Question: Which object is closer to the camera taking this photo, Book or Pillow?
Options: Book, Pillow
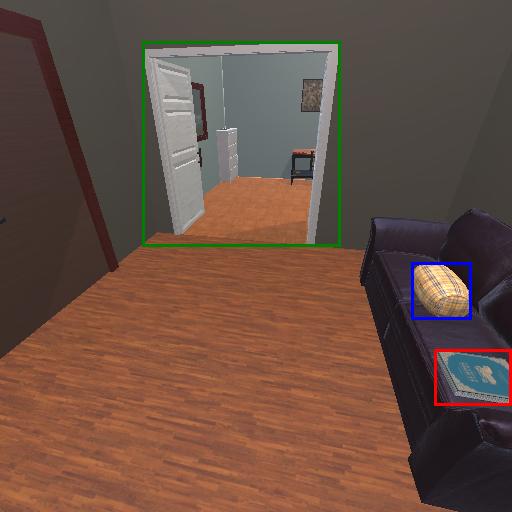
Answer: Book